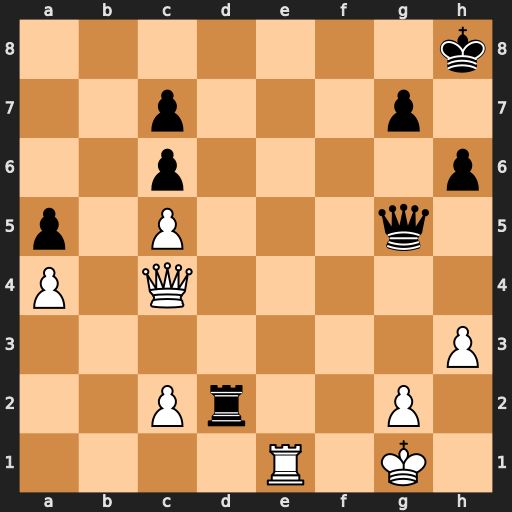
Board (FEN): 7k/2p3p1/2p4p/p1P3q1/P1Q5/7P/2Pr2P1/4R1K1
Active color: w
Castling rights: -
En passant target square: -
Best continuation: Re8+ Kh7 Qg8+ Kg6 Re6+